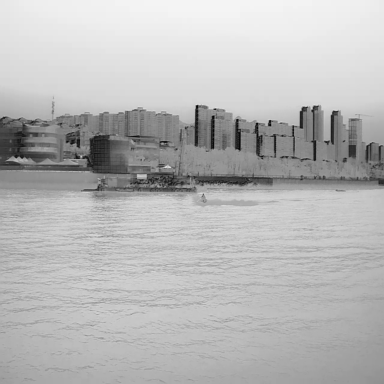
There is a canoe in the infrared image.